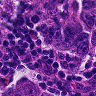
Metastatic tissue present: yes